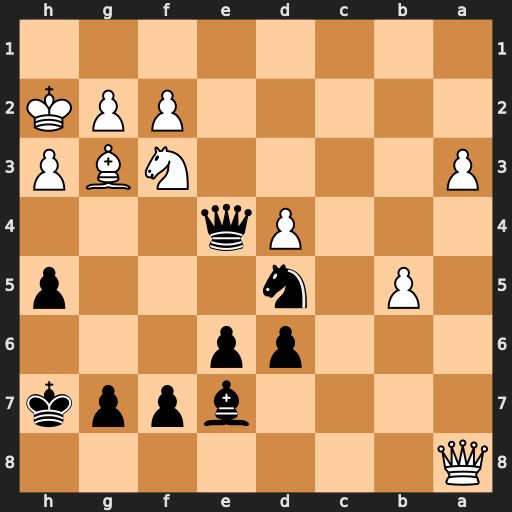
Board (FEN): Q7/4bppk/3pp3/1P1n3p/3Pq3/P4NBP/5PPK/8
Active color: b
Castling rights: -
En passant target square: -
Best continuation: h4 Nxh4 Bxh4